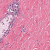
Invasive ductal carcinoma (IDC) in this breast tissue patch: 0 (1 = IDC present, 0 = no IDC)